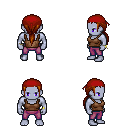
a pixel art fantasy rpg character, male body template, dark elf, purple skin, brown pirate shirt, magenta pants, brunette ponytail hairstyle, red bandana, bracelets, four views (front, back, left, right), 2x2 character sprite sheet, small pixel art, hard edges, no anti-aliasing